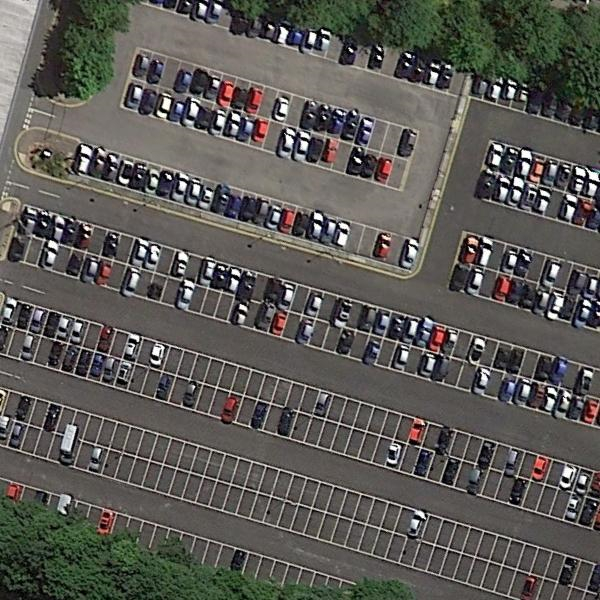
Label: Parking